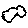
Label: cloud